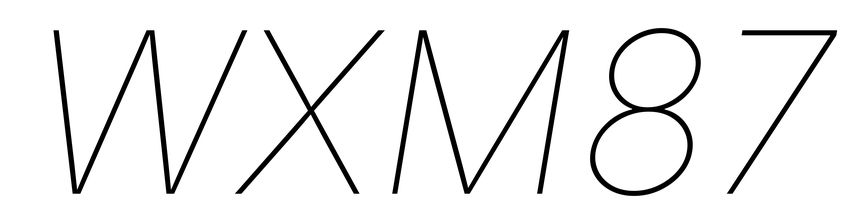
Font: Inter-Italic_Thin_Italic